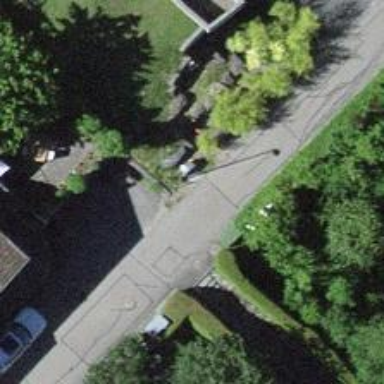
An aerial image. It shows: Set of steps on the road.